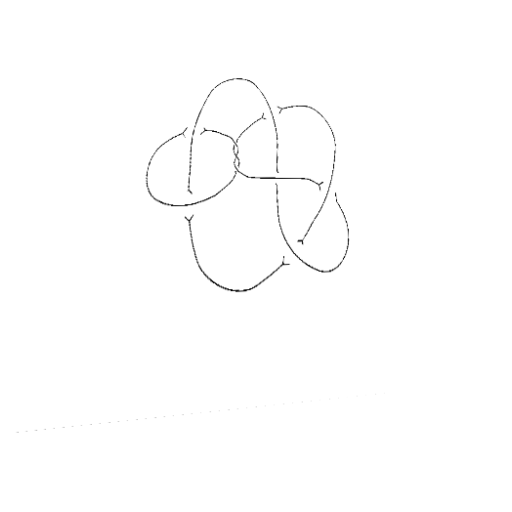
Crossing number: 9